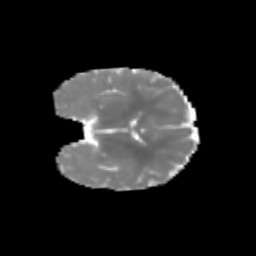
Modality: MD
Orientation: coronal
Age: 6
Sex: female
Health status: healthy